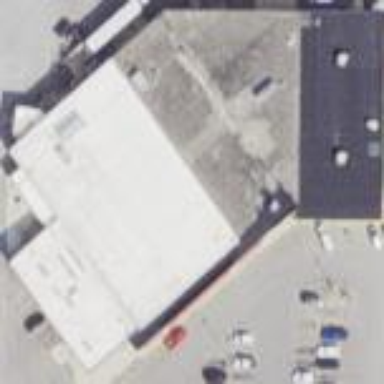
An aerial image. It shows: Retail building.